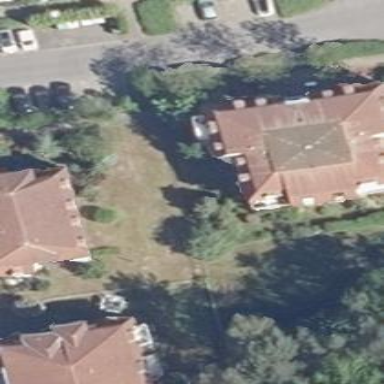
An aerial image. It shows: Image showing building with apartments.